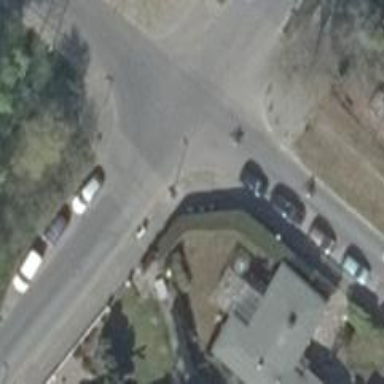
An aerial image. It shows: Unmarked crossing on the road.